Question: I want to draw a matrix of rectangles on my ui. The problem is that there is only one rectange, the first one of the matrix, visible.
Here is my code:
'''
protected void onDraw(Canvas canvas) {
Paint p = new Paint();
p.setColor(Color.GRAY);
if (w != 0 && h != 0) {
a = w / 11;
space = a / 12;
System.out.println("w: " + w + ", h: " + h + ", a: " + a + "space: " + space);
for (int x = 0; x < 10; x++) {
for (int y = 0; y < 15; y++) {
System.out.println("canvas.drawRect(new Rect(" + (x*a+(x+1)*space) + ", " + (y*a+(y+1)*space) + ", " + a + ", " + a + "), p);");
canvas.drawRect(new Rect(x*a+(x+1)*space, y*a+(y+1)*space, a, a), p);
}
}
}
}
'''
This are the fist lines of the output:
'''
05-08 15:04:19.511: I/System.out(26349): w: 1080, h: 1701, a: 98space: 8
05-08 15:04:19.511: I/System.out(26349): canvas.drawRect(new Rect(8, 8, 98, 98), p);
05-08 15:04:19.511: I/System.out(26349): canvas.drawRect(new Rect(8, 114, 98, 98), p);
05-08 15:04:19.511: I/System.out(26349): canvas.drawRect(new Rect(8, 220, 98, 98), p);
05-08 15:04:19.511: I/System.out(26349): canvas.drawRect(new Rect(8, 326, 98, 98), p);
05-08 15:04:19.511: I/System.out(26349): canvas.drawRect(new Rect(8, 432, 98, 98), p);
05-08 15:04:19.511: I/System.out(26349): canvas.drawRect(new Rect(8, 538, 98, 98), p);
05-08 15:04:19.511: I/System.out(26349): canvas.drawRect(new Rect(8, 644, 98, 98), p);
05-08 15:04:19.511: I/System.out(26349): canvas.drawRect(new Rect(8, 750, 98, 98), p);
05-08 15:04:19.511: I/System.out(26349): canvas.drawRect(new Rect(8, 856, 98, 98), p);
05-08 15:04:19.511: I/System.out(26349): canvas.drawRect(new Rect(8, 962, 98, 98), p);
05-08 15:04:19.511: I/System.out(26349): canvas.drawRect(new Rect(8, 1068, 98, 98), p);
05-08 15:04:19.511: I/System.out(26349): canvas.drawRect(new Rect(8, 1174, 98, 98), p);
05-08 15:04:19.511: I/System.out(26349): canvas.drawRect(new Rect(8, 1280, 98, 98), p);
05-08 15:04:19.511: I/System.out(26349): canvas.drawRect(new Rect(8, 1386, 98, 98), p);
05-08 15:04:19.511: I/System.out(26349): canvas.drawRect(new Rect(8, 1492, 98, 98), p);
05-08 15:04:19.511: I/System.out(26349): canvas.drawRect(new Rect(114, 8, 98, 98), p);
05-08 15:04:19.511: I/System.out(26349): canvas.drawRect(new Rect(114, 114, 98, 98), p);
'''
And here is a screenshot of the ui:

So what am I doing wrong? There should be a 10x15 matrix of rectangles.
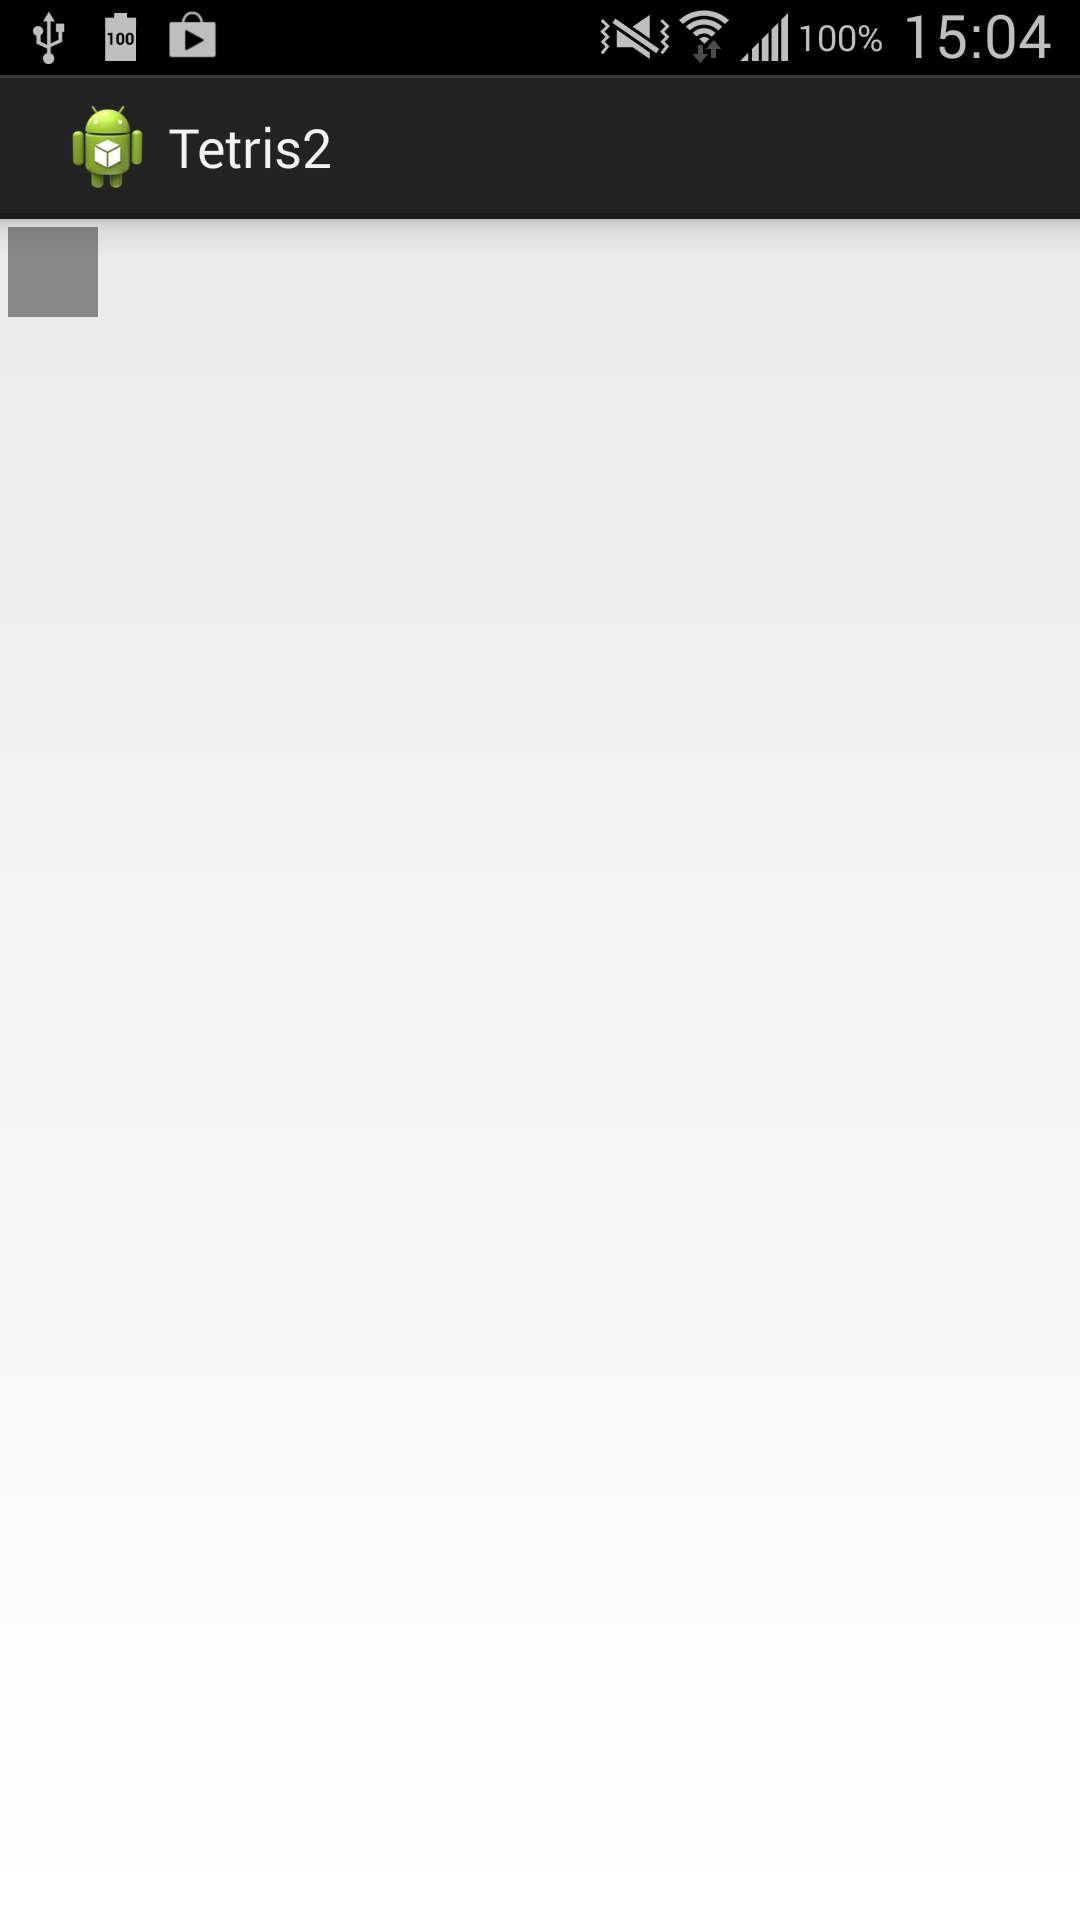
Answer: I took a look at the docs for <URL> and they say the params go 'left', 'top', 'right', 'bottom'.
From your log output, it looks like your 'top' is the 'bottom' (on the screen). It indicates in the documentation that range checks aren't done, so I'm guessing if one overlaps the other then it won't display the rectangle.
Hopefully that gets it for you.